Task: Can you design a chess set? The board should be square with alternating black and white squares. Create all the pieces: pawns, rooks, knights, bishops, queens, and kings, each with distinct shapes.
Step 4346:
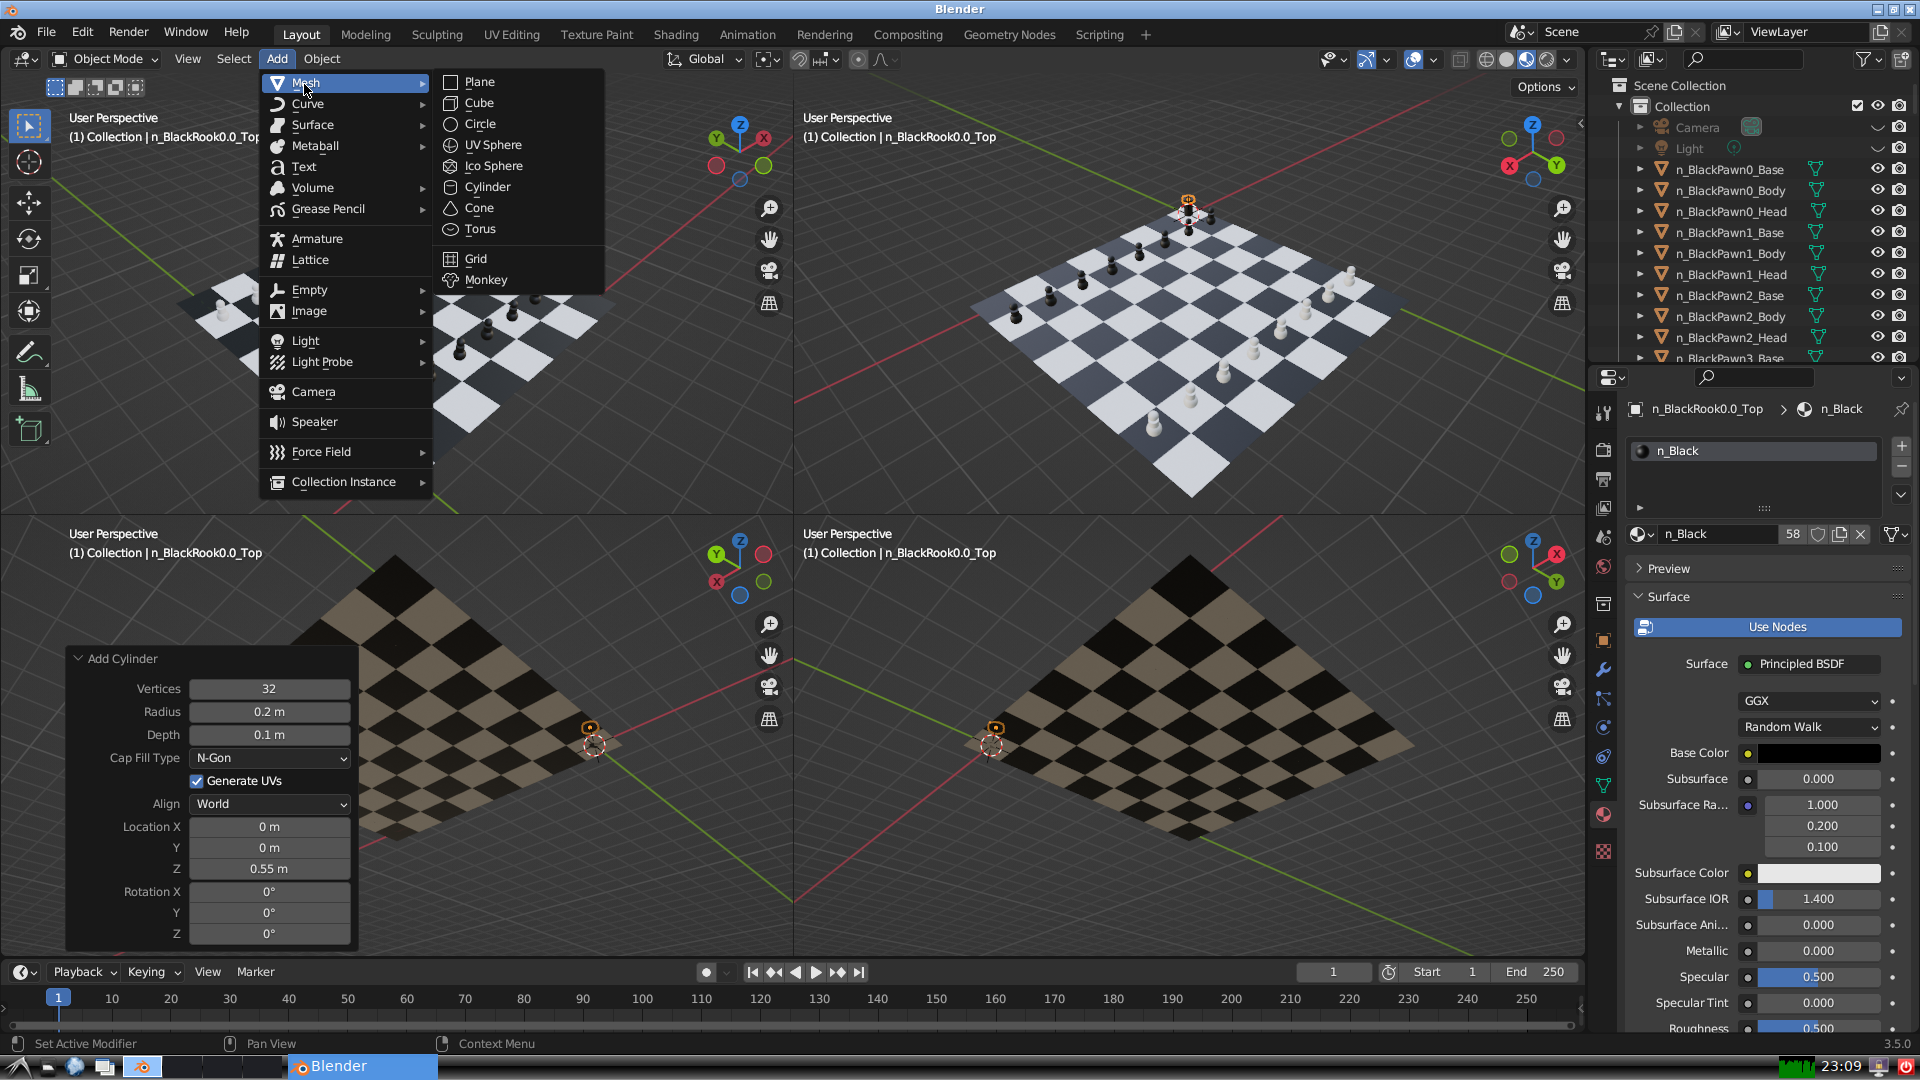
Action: {"mouse_move": [499, 187]}